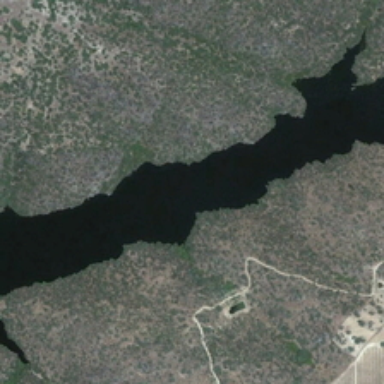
Many small green trees are scattered in two sides of a river .